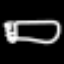
Label: fork